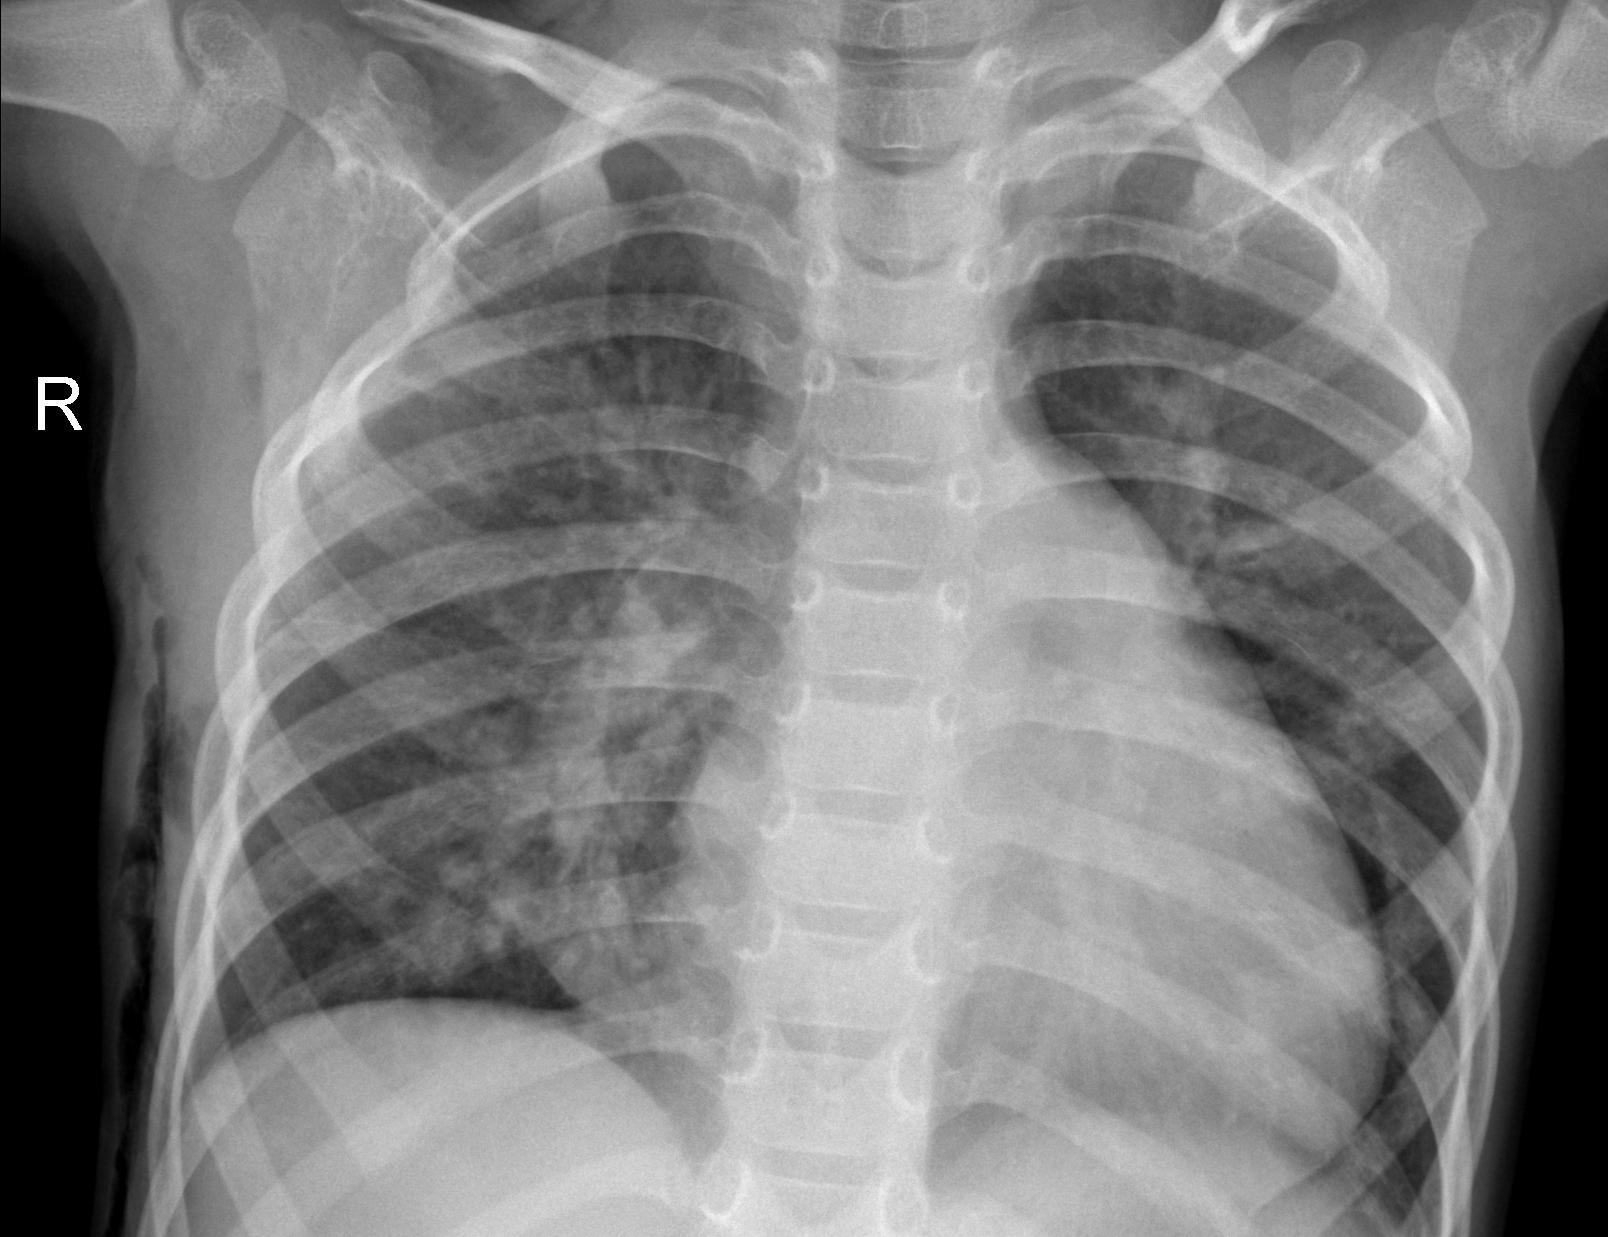
Diagnosis: PNEUMONIA